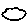
Label: cloud